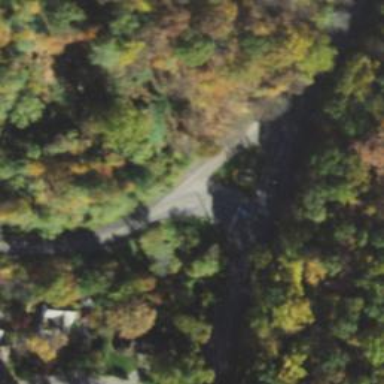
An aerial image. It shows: Asphalt road with primary link designation.